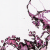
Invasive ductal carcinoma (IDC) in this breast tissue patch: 0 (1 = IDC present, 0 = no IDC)